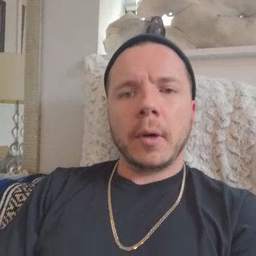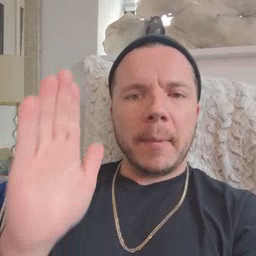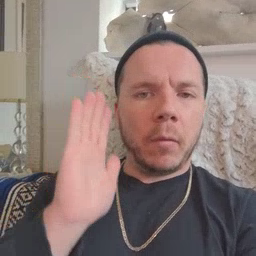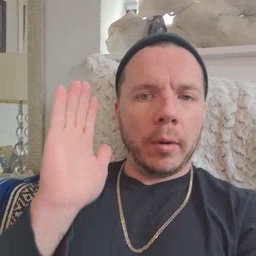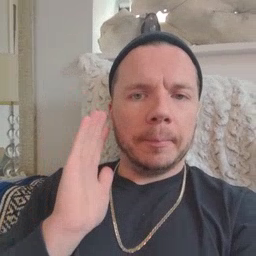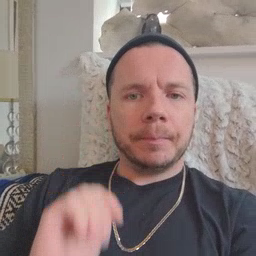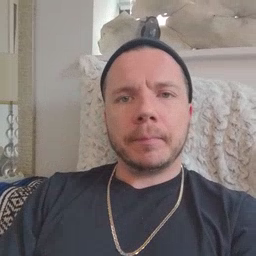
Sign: before